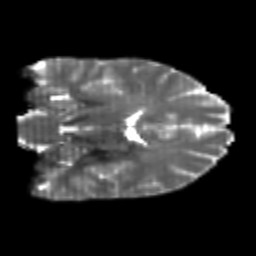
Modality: T2w
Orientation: coronal
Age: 24
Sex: male
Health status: healthy
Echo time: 0.074 s